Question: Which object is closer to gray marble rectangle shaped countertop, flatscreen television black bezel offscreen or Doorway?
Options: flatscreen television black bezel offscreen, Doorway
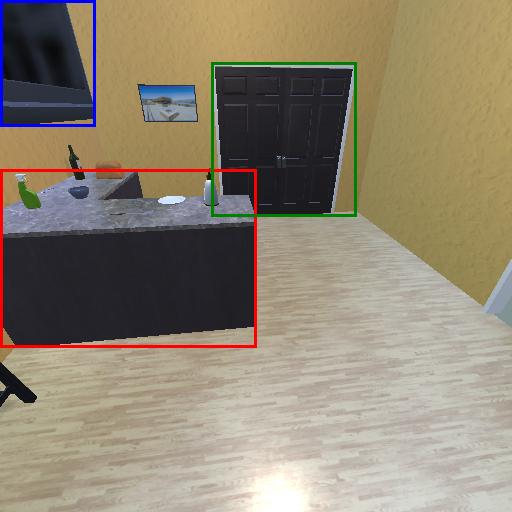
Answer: flatscreen television black bezel offscreen